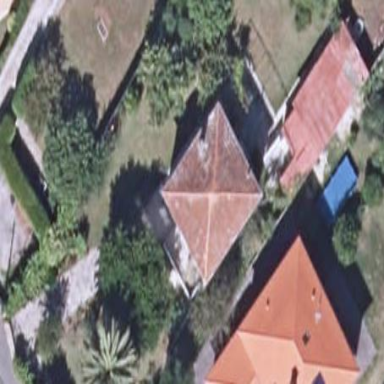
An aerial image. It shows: Simple house.